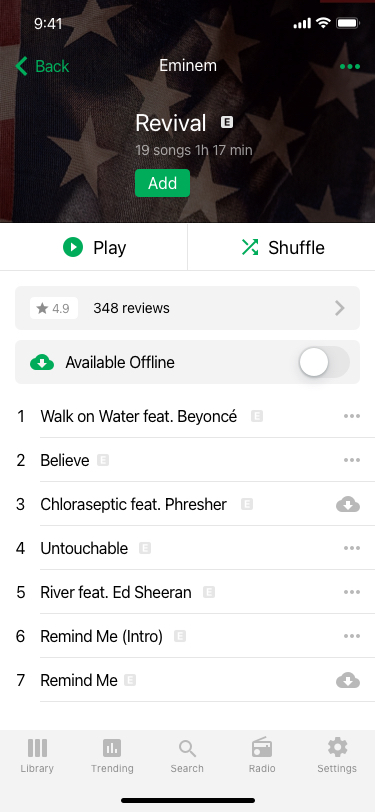
Text in this UI design:
Play
Shuffle
4.9
348 reviews
Walk on Water feat. Beyoncé
5:04
1
5:15
Believe
2
Chloraseptic feat. Phresher
3
6:10
4
Untouchable
3:41
River feat. Ed Sheeran
5
0:26
Remind Me (Intro)
6
Remind Me
7
Available Offline
Add
Revival
19 songs 1h 17 min
Back
Eminem
KK
9:41 AM